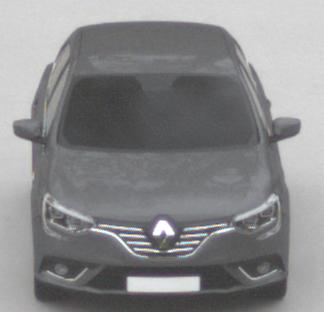
Make: Renault
Model: Mégane ENERGY TCe 100
Detailed model: Mégane (IV)
Model produced from: 2016/03
Model produced until: 2018/08
Doors: 5
Color: gray
Road condition: dry road
Daytime: midday
Contrast: low contrast